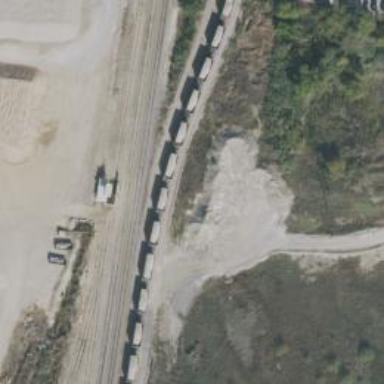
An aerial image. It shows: Railway siding with rails.